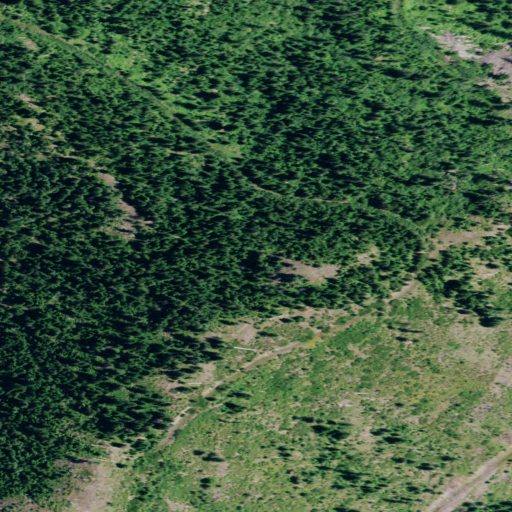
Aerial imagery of mountain in Idaho named Mount Chenoweth containing evergreen forest and shrub